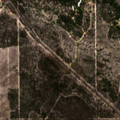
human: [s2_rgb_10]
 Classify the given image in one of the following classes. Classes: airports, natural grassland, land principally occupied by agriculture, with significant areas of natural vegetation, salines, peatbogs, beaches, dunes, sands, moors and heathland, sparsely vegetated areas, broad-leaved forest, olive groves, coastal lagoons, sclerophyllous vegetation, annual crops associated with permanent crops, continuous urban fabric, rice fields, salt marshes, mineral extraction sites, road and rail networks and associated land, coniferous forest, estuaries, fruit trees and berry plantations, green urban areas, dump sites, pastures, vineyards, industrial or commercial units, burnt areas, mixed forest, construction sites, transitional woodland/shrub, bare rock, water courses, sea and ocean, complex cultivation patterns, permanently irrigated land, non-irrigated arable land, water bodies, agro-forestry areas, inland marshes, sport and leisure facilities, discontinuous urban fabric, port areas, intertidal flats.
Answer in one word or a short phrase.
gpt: continuous urban fabric